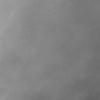
Atmospheric dust classification: dusty